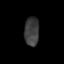
Tissue: skin
Cell type: Epithelial cells
Senescence score: 0.2766
Nuclear area (px): 413
Mean DAPI intensity: 61.324